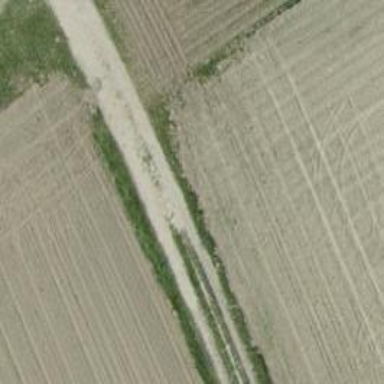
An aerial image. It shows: Unpaved track with tracktype grade4.